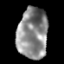
Tissue: lung
Cell type: Epithelial cells
Senescence score: 0.1979
Nuclear area (px): 1518
Mean DAPI intensity: 138.916